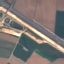
Label: Highway